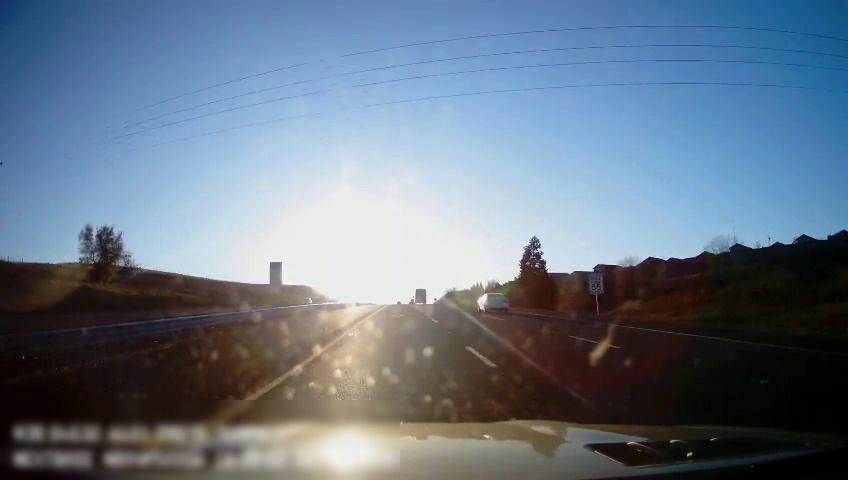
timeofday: Day
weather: Sunny
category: Drivable Space
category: Drivable Space
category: Vehicles | Car
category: Vehicles | Truck
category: Lanes | Current Lane
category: Lanes | Current Lane
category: Lanes | Alternate Lane
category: Lanes | Alternate Lane
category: Traffic | Signs